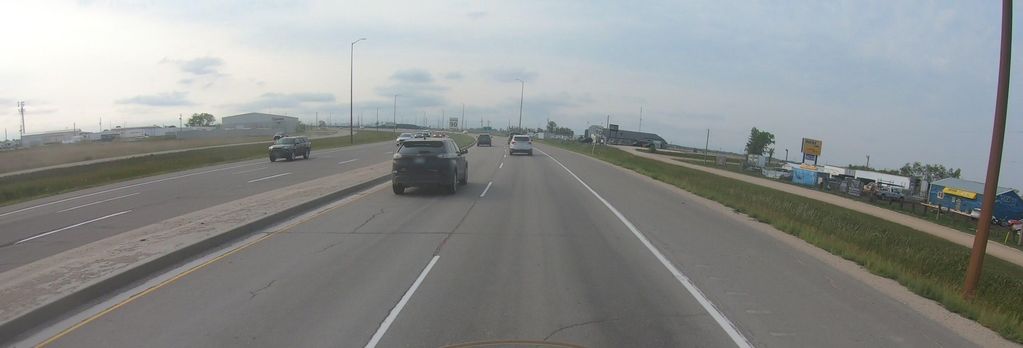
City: winnipeg